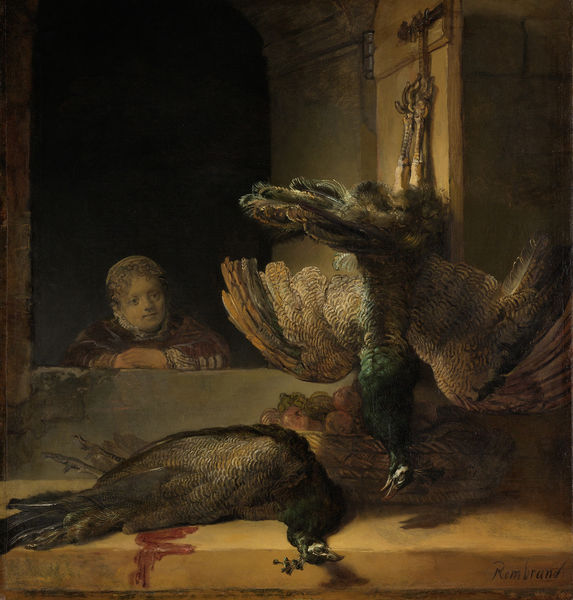
Titel: Stilleven met pauwen
Künstler: Rembrandt Harmensz. van Rijn
Standort: Amsterdam
Institution: Rijksmuseum
Schlagwörter: gemälde, vogel, mädchen, frau, obst, federn, tod, niederlande, kind, früchte, enten, korb, stufe, blut, pfau, jagd, geflügel, auerhahn, jagdbeute, rebhuhn, toter vogel, rembrand, kleines kind, fasanen, rebhun, kind schau vogel zu